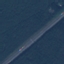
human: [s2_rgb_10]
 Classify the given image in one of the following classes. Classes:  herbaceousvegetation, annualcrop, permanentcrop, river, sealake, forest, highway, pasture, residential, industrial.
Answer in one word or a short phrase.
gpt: Highway